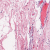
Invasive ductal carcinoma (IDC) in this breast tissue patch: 0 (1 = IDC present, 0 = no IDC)